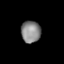
Tissue: lung
Cell type: Endothelial cells
Senescence score: 0.567
Nuclear area (px): 423
Mean DAPI intensity: 132.972